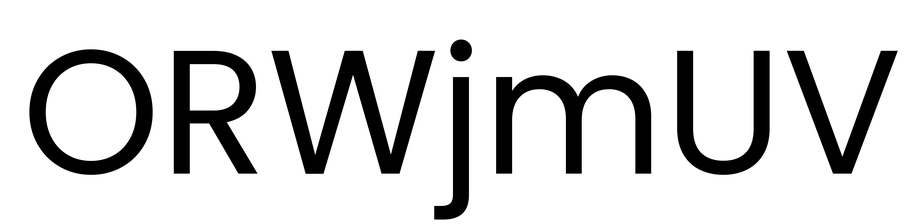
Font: Poppins-Regular